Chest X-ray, AP view. Patient: 52 years old, sex M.
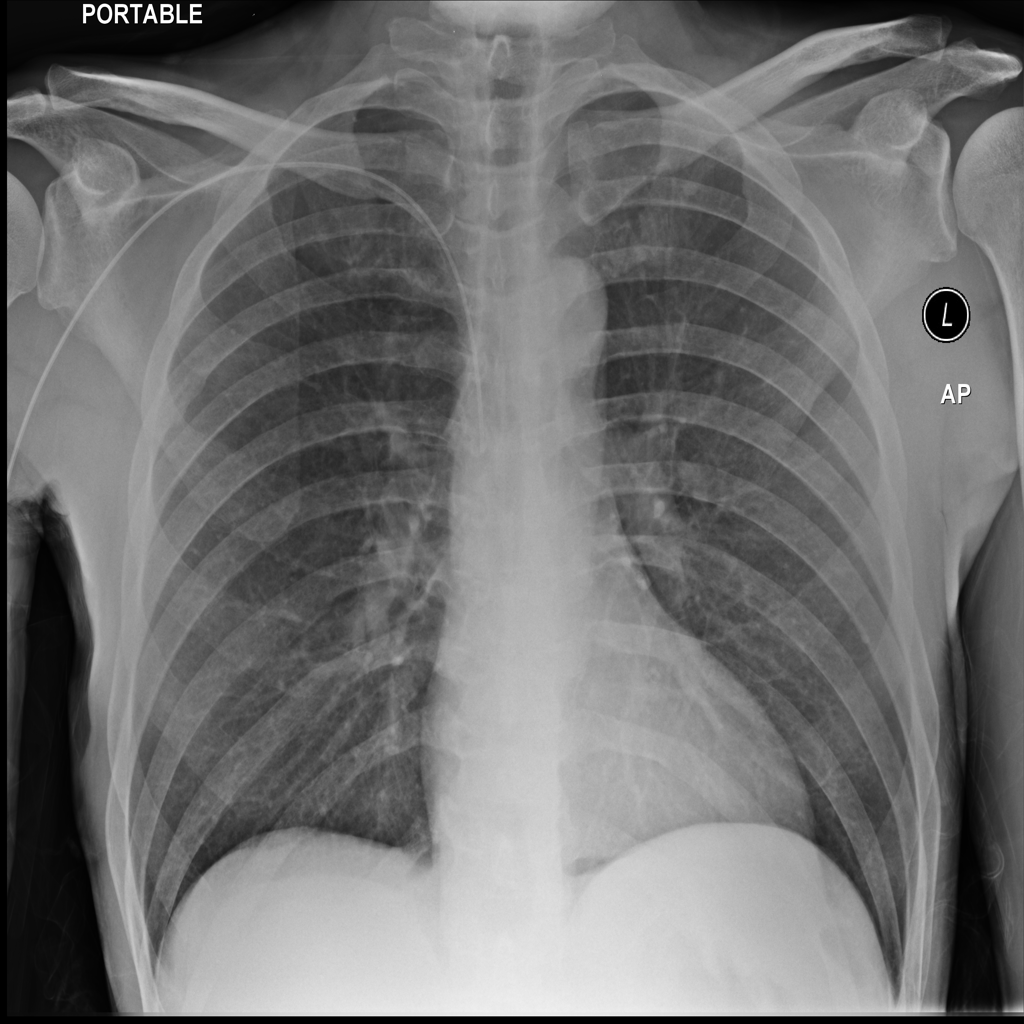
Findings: No Finding